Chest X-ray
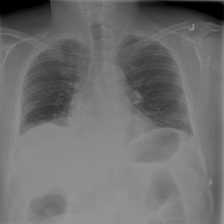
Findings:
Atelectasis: negative
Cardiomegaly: negative
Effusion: negative
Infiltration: negative
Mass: negative
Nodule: negative
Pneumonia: negative
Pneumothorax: negative
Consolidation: negative
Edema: negative
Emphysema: negative
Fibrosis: negative
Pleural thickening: negative
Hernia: negative